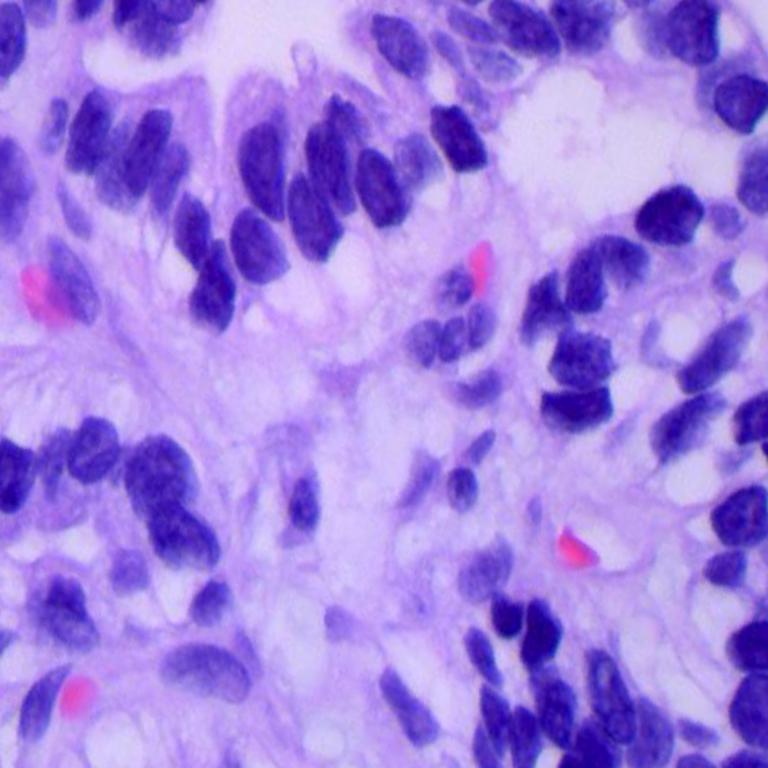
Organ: lung
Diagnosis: adenocarcinomas